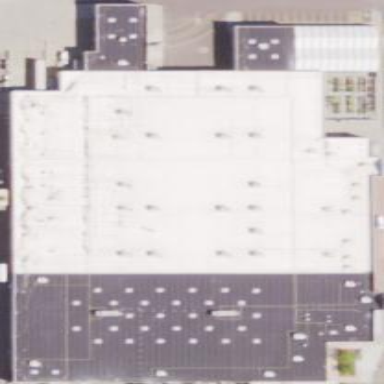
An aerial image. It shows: Retail building housing department store.